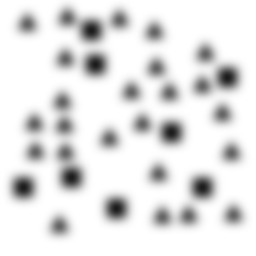
Squares: 8
Triangles: 24
Stars: 0
Total shapes: 32